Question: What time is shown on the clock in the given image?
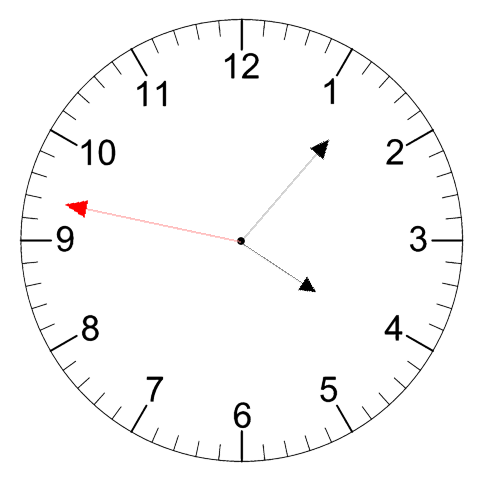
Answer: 04:06:47